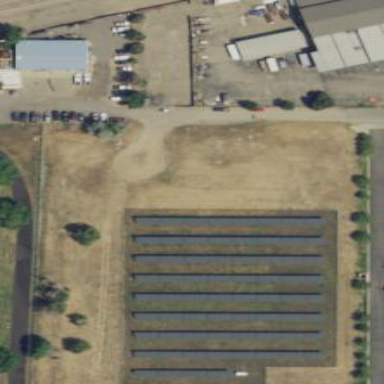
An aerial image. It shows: Solar power plant utilizing photovoltaic technology to generate electricity.